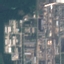
Land use / land cover class: Industrial